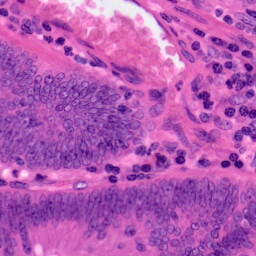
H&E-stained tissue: Colon